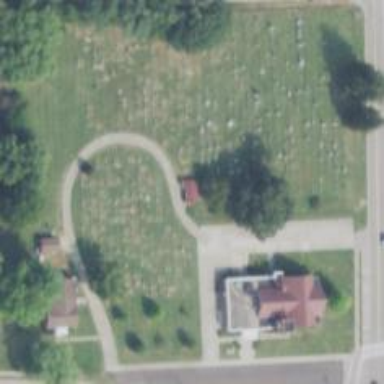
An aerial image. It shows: Cemetery.